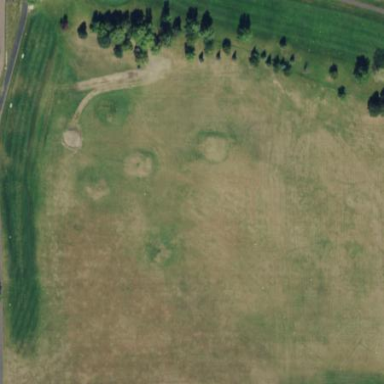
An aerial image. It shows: Grassy area used as driving range for golf.